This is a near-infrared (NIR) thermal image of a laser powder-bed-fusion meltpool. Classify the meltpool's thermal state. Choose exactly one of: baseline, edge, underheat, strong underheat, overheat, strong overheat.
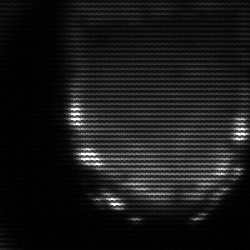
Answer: edge